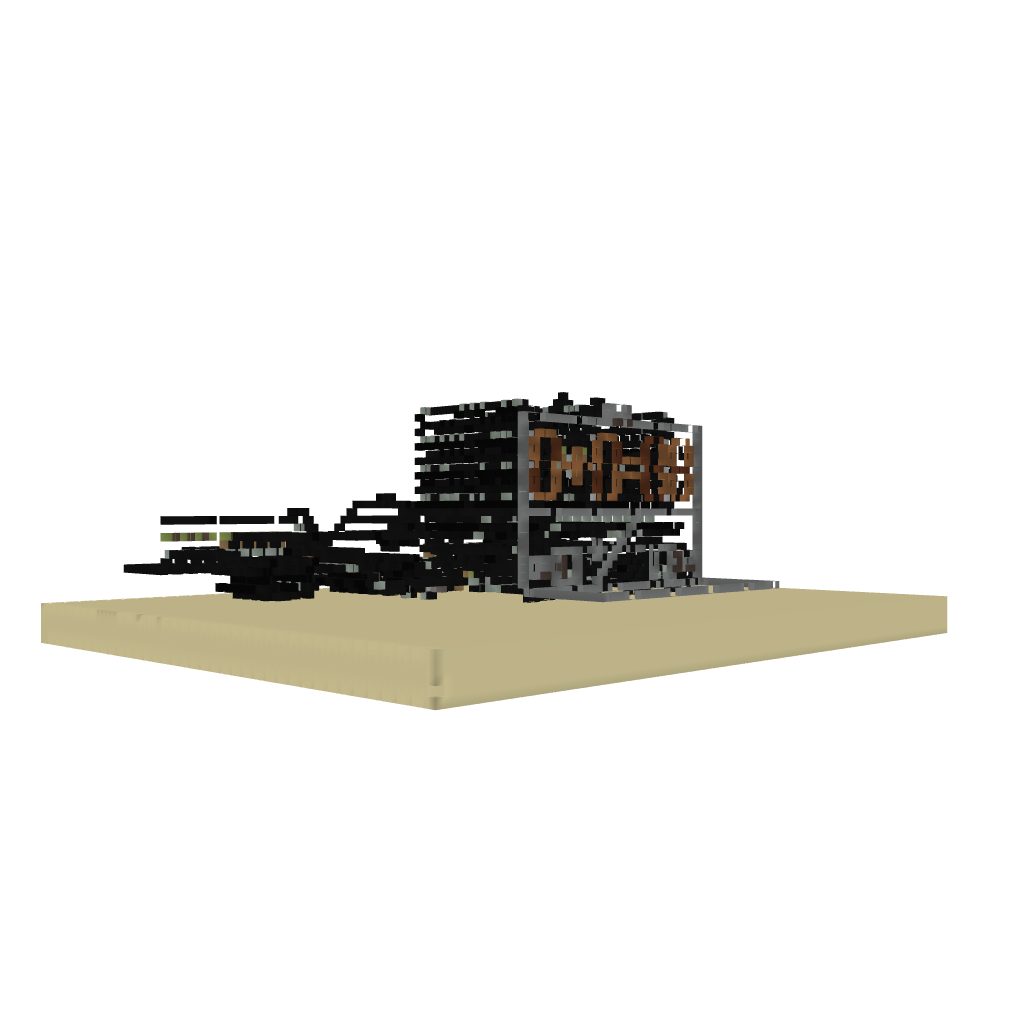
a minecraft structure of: minecraft calculator